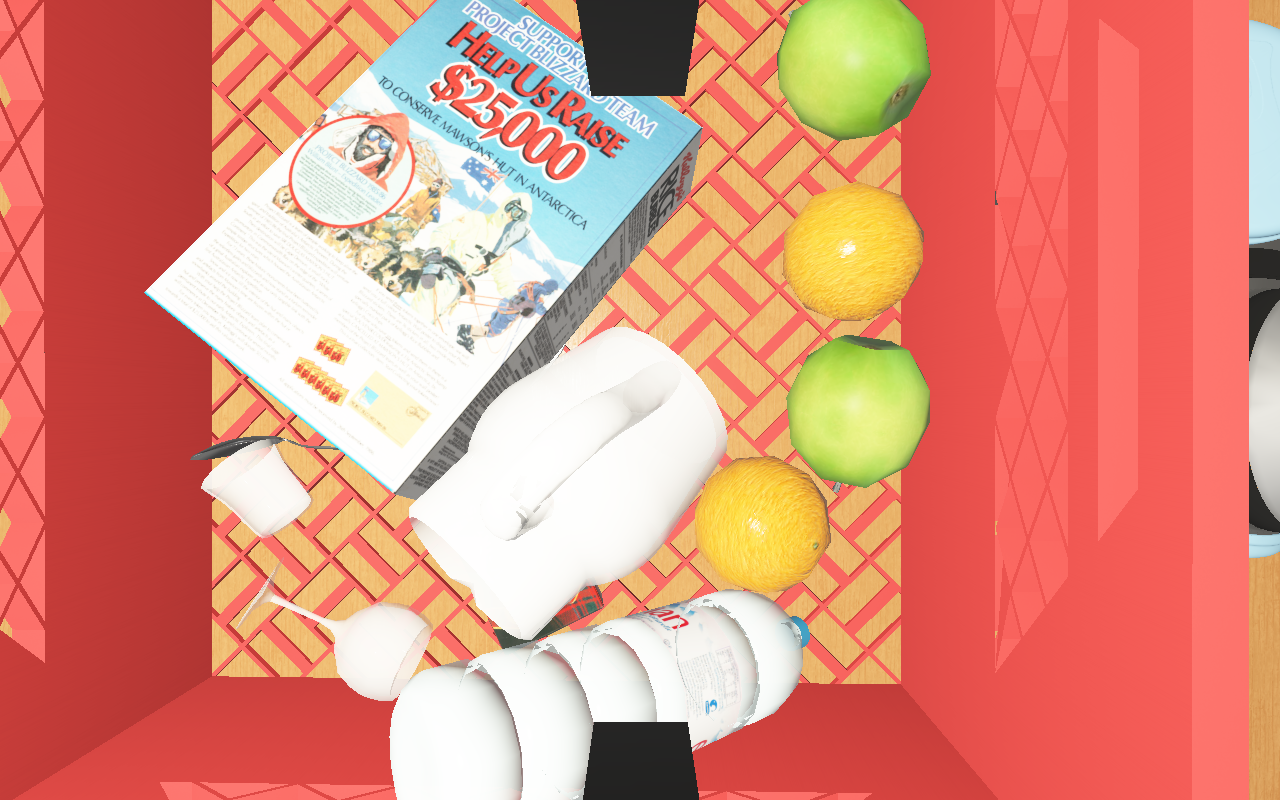
Objects in the scene:
apple
orange
orange
wineglass
jam jar
cereal box